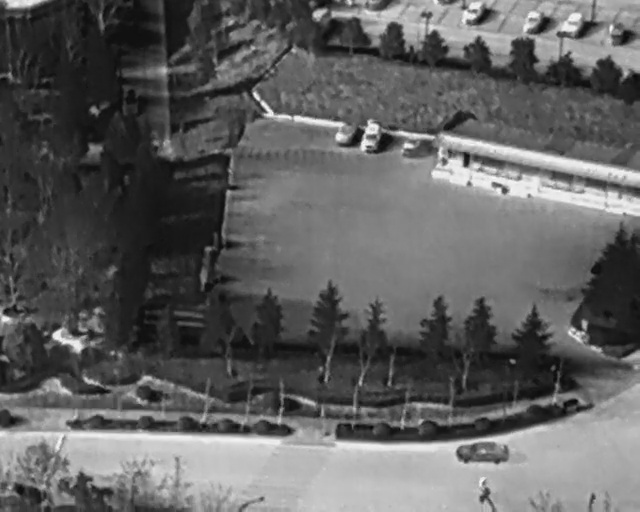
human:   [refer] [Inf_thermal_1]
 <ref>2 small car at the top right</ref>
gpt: <box>[[72, 0, 76, 4, 179], [81, 1, 85, 5, 2]]</box>